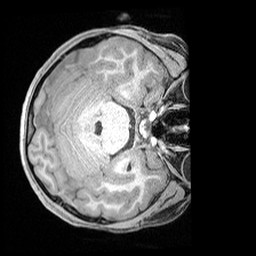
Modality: T1w
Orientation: axial
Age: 10
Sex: male
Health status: ill
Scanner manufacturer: siemens
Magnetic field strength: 3 T
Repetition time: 1.6 s
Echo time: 0.00179 s